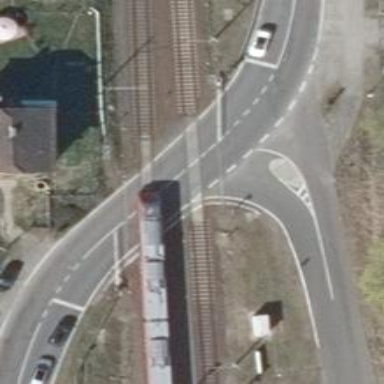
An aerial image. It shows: Railway level crossing.